Question: I'm trying to style a checkbox input. I know is impossible because of the browsers. So I've given visibility hidden to input[type=checkbox], and I've styled the label with a FontAwesome icon, that is displayed ok when the input is checked. My problem is that if I put the input in the same position of the label, the input is not getting checked because of the label. So I would have to put the input beside the label, but that's not something good for the users. So if anyone has a trick or a solution for that it would be great.
'''
.log-in{
background-color:$primary-color-opacity;
padding: 7% 9% 7%;
text-align: center;
p{
text-align:left;
}
input{
width:40%;
height:40px;
padding:1%;
}
input[type=checkbox]{
opacity: 0;
vertical-align: middle;
width:20px;
color:$error-color;
}
a{
margin-top:3%;
}
}
input[type=checkbox] + label::before {
content: " ";
position: absolute;
left: 55px;
top: 122px;
width: 18px;
height: 20px;
display: block;
background: white;
border: none;
}
input[type=checkbox] + label::after {
content: "
00c";
font-family: 'FontAwesome';
color: $selector-color;
position: absolute;
left: 55px;
top: 122px;
width: 23px;
height: 23px;
display: block;
z-index: 1;
opacity: 0;
}
input[type=checkbox]:checked + label::after {
opacity: 1;
}
'''
'''
<div class="log-in" >
<p>Para poder participar debe aceptar las Condiciones particulares y el Plan de liquidacion.</p>
<div><input type="checkbox" ng-model="BscCtrl.conditions" ng-change="BscCtrl.checkConditions()">
<label>Acepto las <a href="" class="color-link">Condiciones particulares</a> de la subasta</label>
</div>
</div>
'''

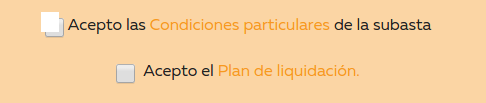
Answer: Give your label a 'for=""' attribute that corresponds to your checkbox input's 'id=""' attribute - that way, when the label is clicked, the checkbox will be checked.
I've used "check1" as the value in the following example:
'''
<div class="log-in" >
<p>Para poder participar debe aceptar las Condiciones particulares y el Plan de liquidacion.</p>
<div>
<input id="check1" type="checkbox" ng-model="BscCtrl.conditions" ng-change="BscCtrl.checkConditions()">
<label for="check1">Acepto las <a href="" class="color-link">Condiciones particulares</a> de la subasta</label>
</div>
</div>
'''